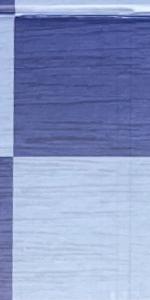
Label: Empty